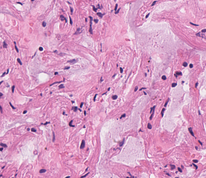
Tumor epithelial tissue: no
Tumor-associated stroma tissue: no
Normal tissue: yes